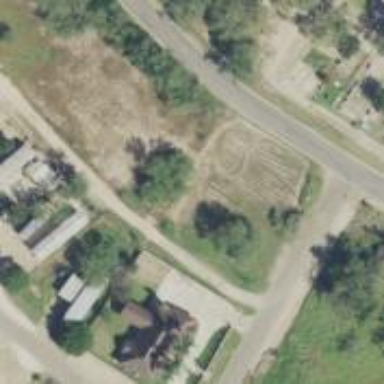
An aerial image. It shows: Alley classified as service road.